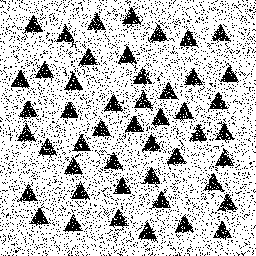
Squares: 0
Triangles: 48
Stars: 0
Total shapes: 48